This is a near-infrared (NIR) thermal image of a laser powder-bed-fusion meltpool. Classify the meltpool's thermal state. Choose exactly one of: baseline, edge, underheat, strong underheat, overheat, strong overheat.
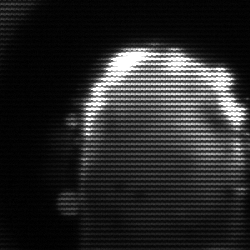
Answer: baseline